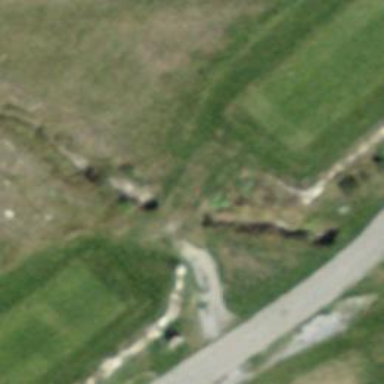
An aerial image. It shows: Designated golf cart path that is like track.